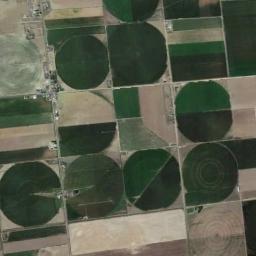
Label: circular_farmland